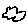
Label: cloud